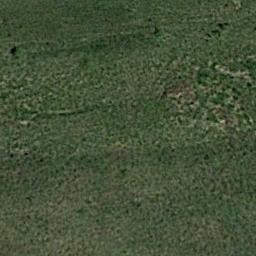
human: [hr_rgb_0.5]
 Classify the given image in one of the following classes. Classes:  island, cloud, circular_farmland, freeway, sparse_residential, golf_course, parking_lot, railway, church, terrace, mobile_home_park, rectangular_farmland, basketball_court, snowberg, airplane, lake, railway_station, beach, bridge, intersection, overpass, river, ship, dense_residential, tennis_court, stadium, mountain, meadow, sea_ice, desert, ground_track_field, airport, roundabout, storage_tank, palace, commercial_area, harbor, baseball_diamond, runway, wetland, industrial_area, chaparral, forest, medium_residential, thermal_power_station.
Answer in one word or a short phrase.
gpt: meadow